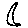
Label: moon